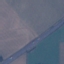
Land use / land cover: Highway